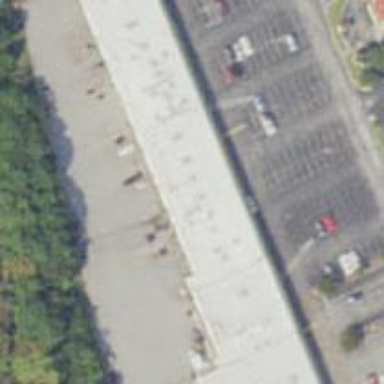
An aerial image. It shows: Retail building.